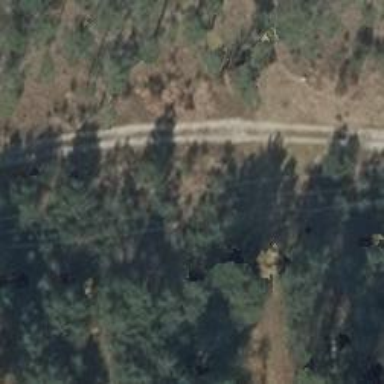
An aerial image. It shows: Dirt track road with grade 4 track type.